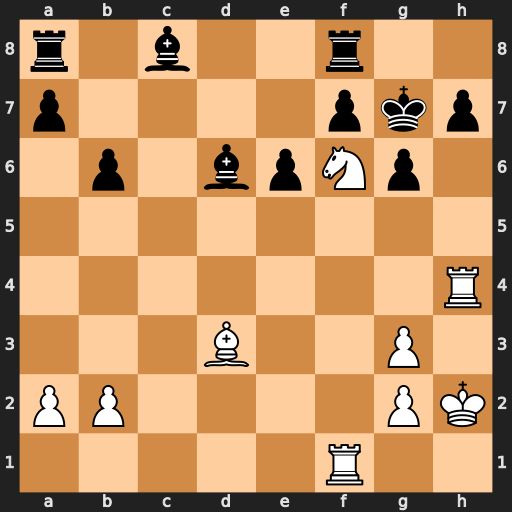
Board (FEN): r1b2r2/p4pkp/1p1bpNp1/8/7R/3B2P1/PP4PK/5R2
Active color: w
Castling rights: -
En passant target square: -
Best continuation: Rxh7#